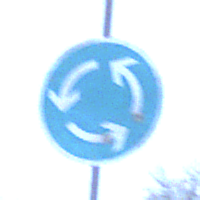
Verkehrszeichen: Kreisverkehr
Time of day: Midday
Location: Outdoor (Nature)
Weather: Overcast
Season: Winter
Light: Natural